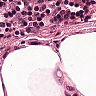
Metastatic tissue present: no